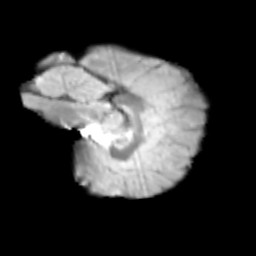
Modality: T2w
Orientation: sagittal
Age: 14
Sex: female
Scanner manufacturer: siemens
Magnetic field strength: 3 T
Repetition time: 3.8 s
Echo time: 0.07 s